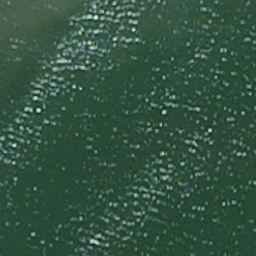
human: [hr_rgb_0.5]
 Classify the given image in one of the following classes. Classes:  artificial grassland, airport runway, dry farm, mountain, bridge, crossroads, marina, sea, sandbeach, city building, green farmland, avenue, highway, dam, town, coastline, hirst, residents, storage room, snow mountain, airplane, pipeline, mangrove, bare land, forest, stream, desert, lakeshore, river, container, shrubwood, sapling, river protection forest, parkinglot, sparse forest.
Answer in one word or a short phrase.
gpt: sea